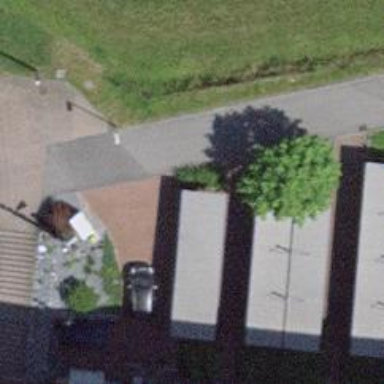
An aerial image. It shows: Bicycle repair station.